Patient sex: M
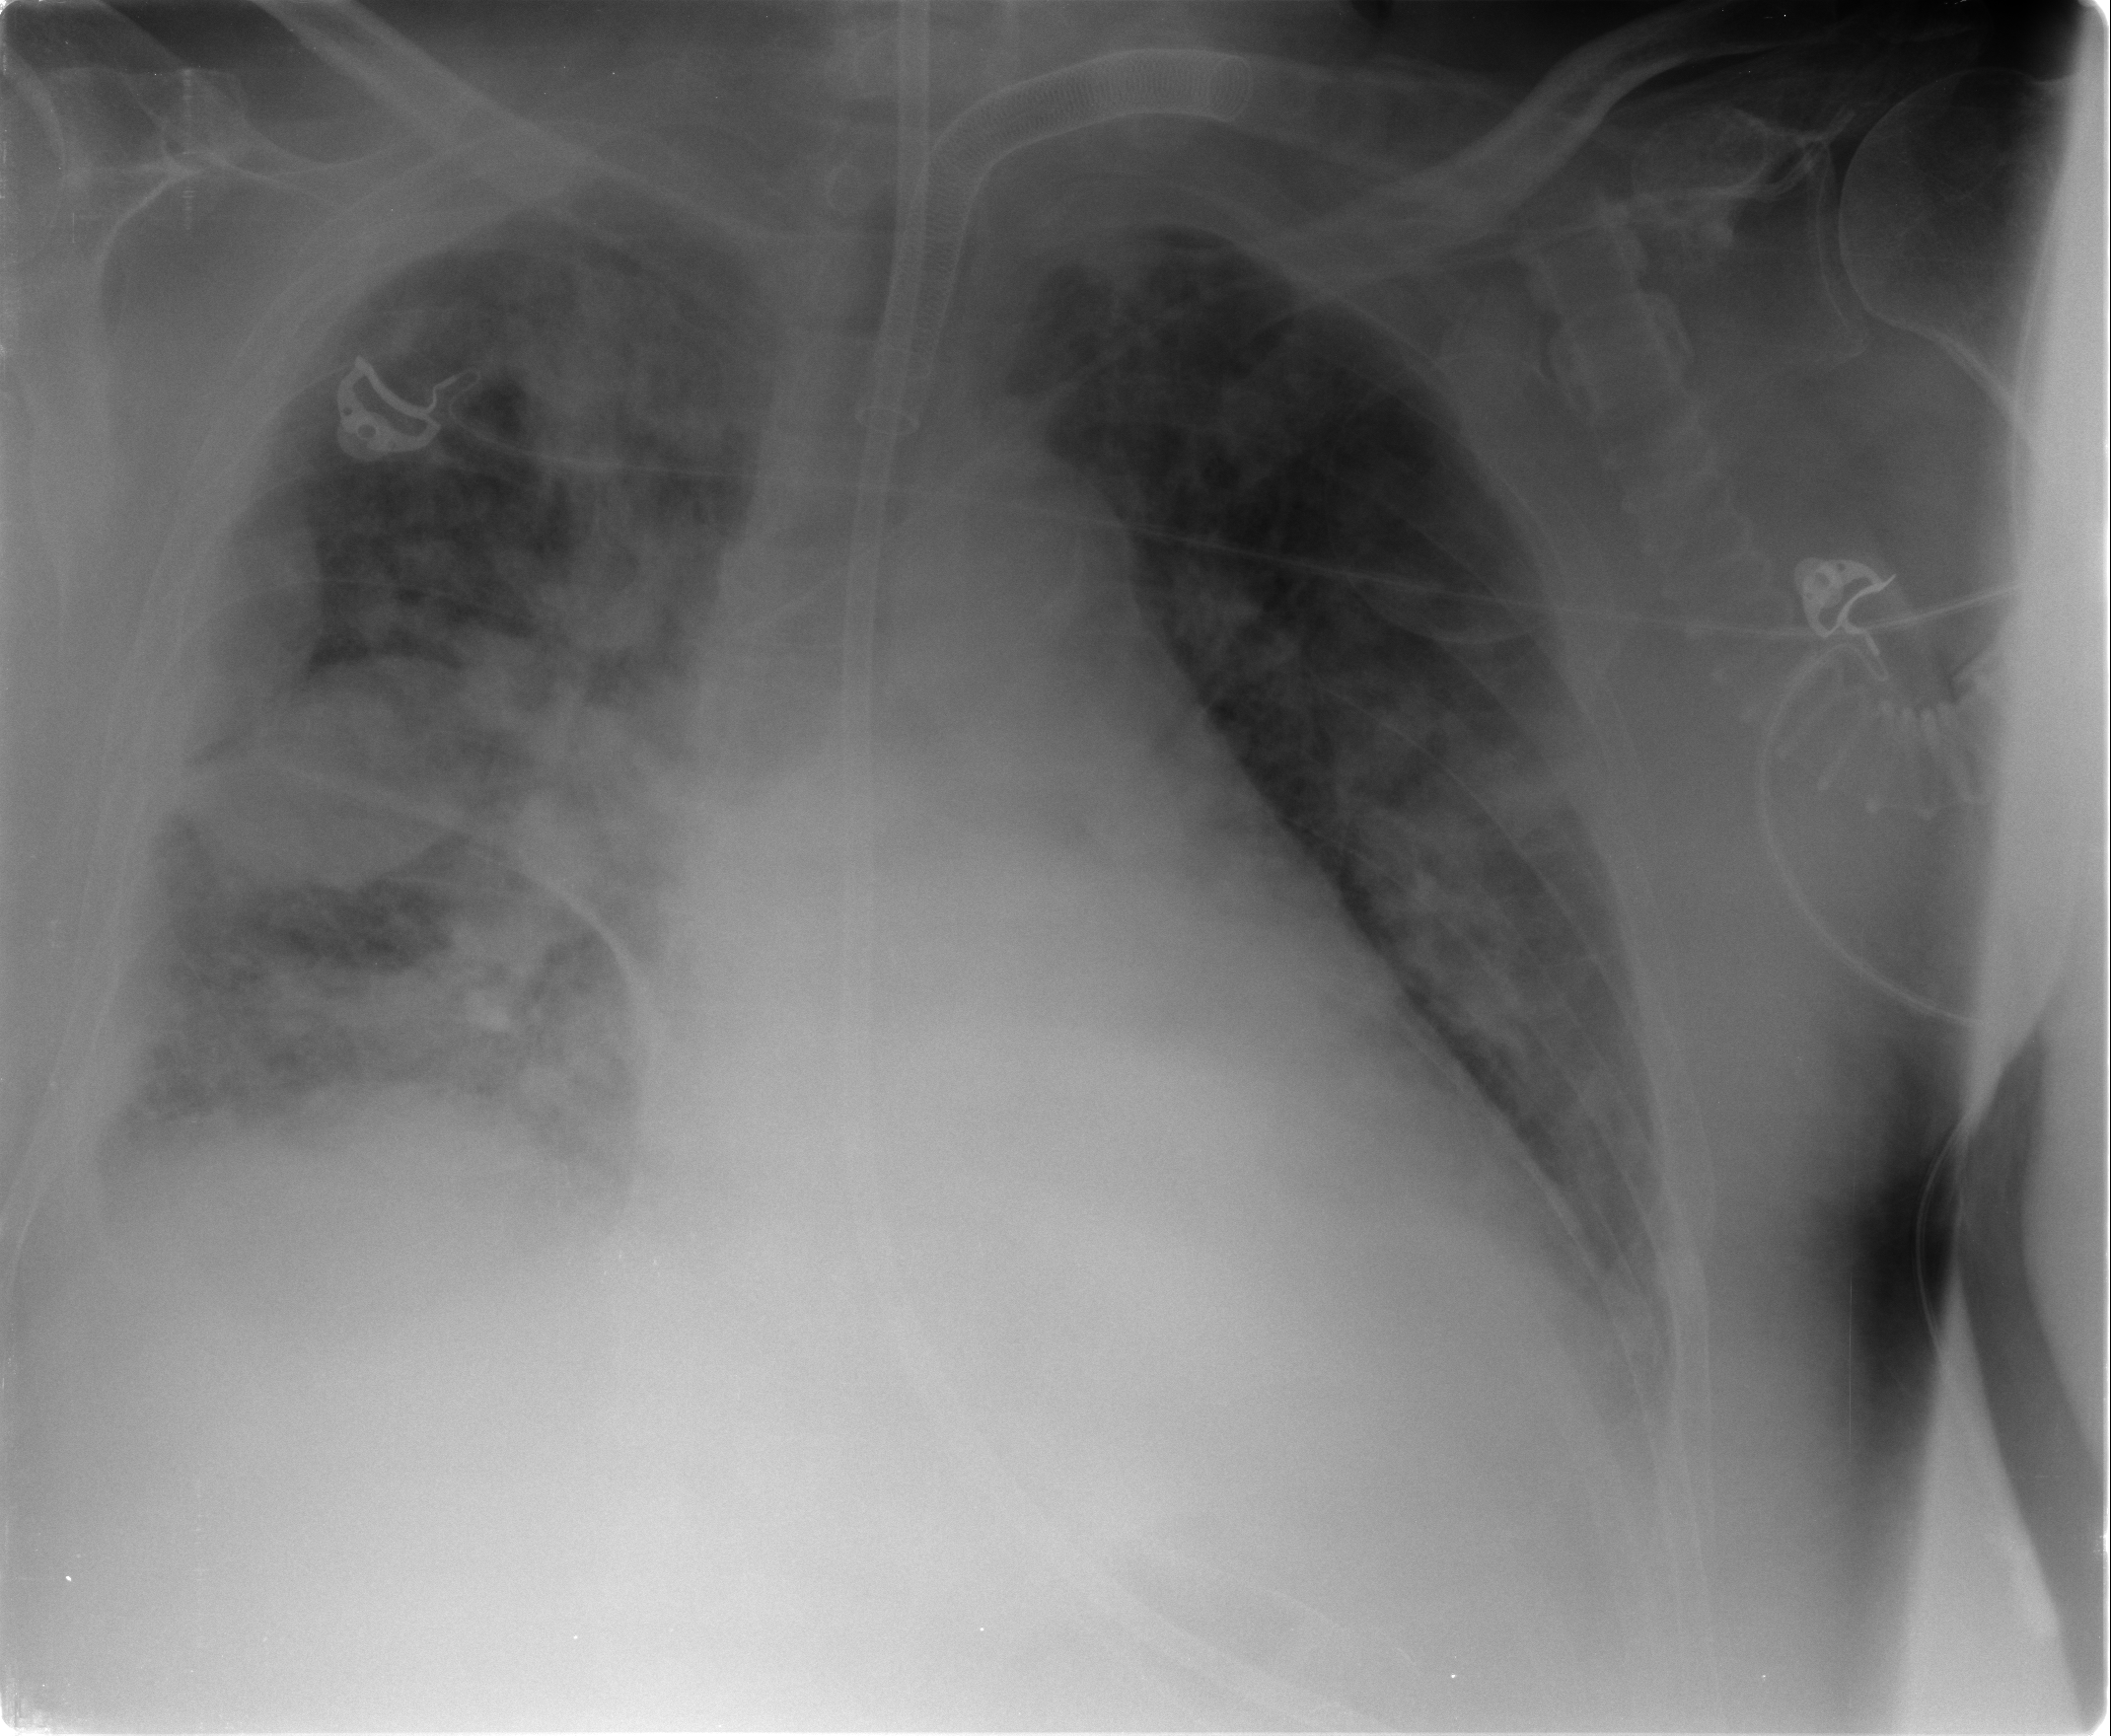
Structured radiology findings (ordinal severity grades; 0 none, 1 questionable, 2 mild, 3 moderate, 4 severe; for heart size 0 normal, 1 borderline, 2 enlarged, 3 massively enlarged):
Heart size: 1
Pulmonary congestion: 3
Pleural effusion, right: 0
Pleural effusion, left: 2
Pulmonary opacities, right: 3
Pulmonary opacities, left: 3
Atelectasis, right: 3
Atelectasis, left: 2